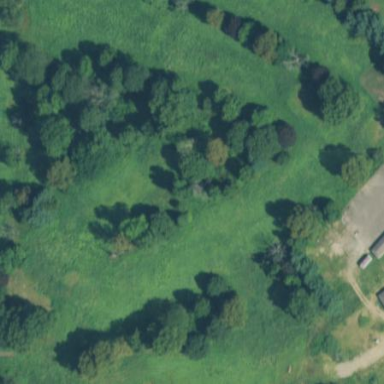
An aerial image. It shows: Golf course surrounded by greenery.